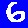
Digit: 6